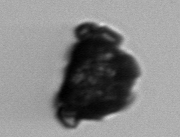
Label: Delphineis